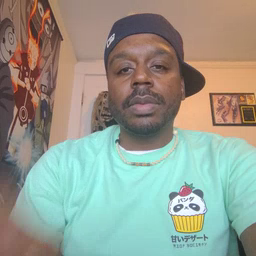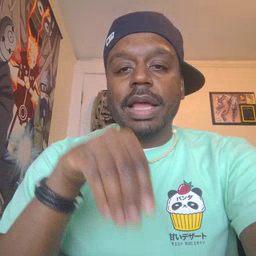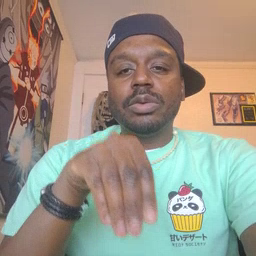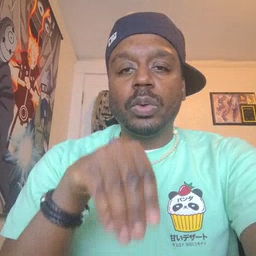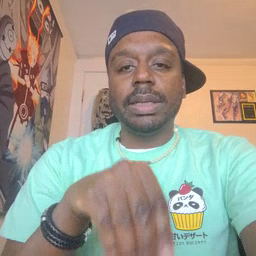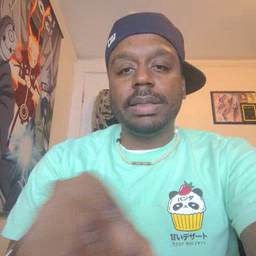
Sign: into